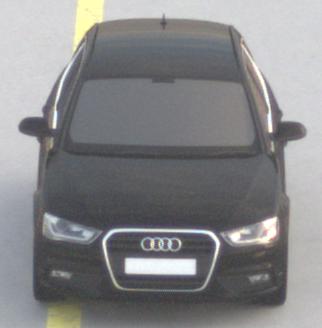
Make: Audi
Model: A4 Avant 1.8 TFSI
Detailed model: A4 (B8) Avant
Model produced from: 2012/02
Model produced until: 2015/04
Doors: 5
Color: black
Road condition: dry road
Daytime: sunrise or sunset
Contrast: low contrast